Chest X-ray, PA view. Patient: 35 years old, sex F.
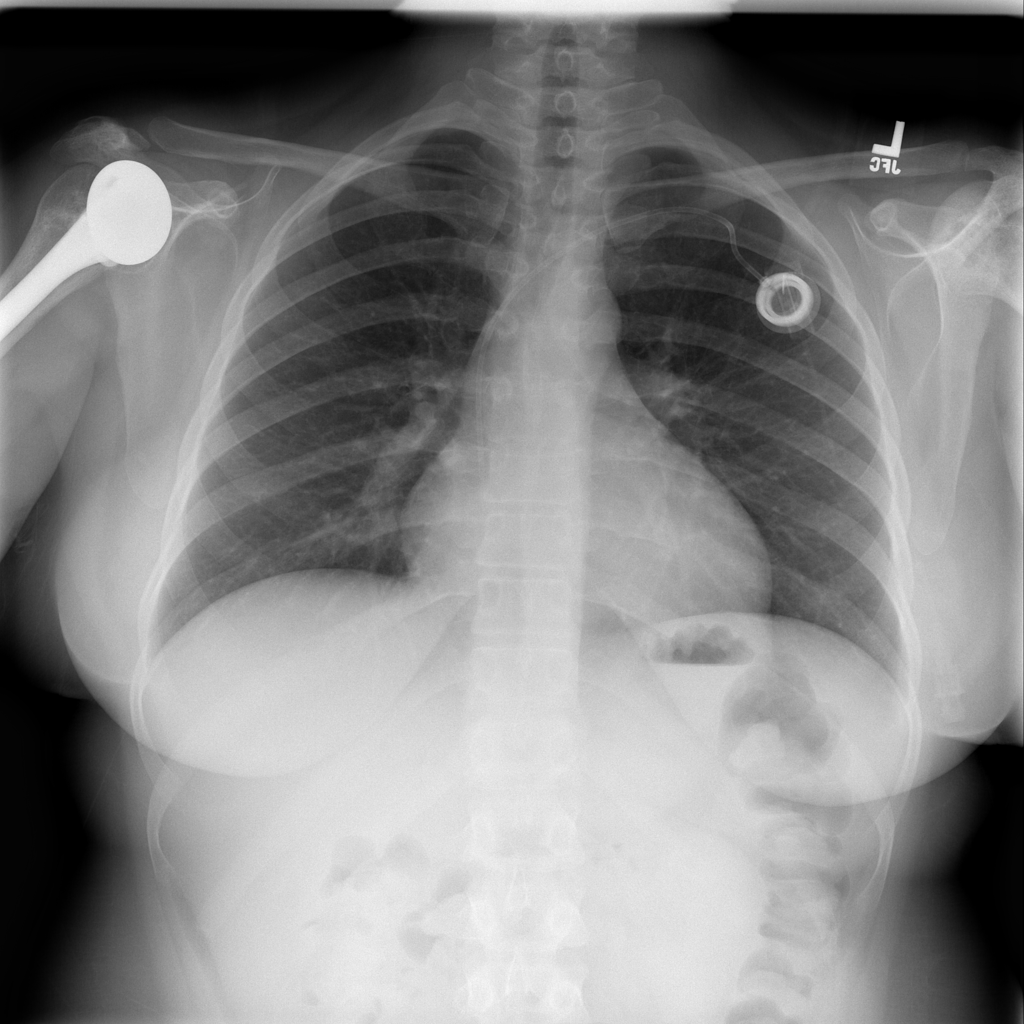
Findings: No Finding